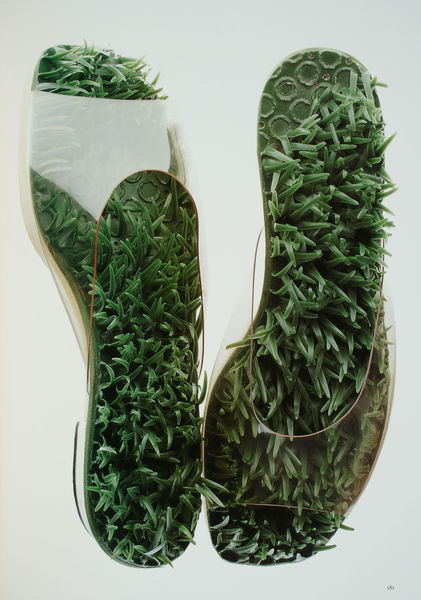
Titel: Sandalen "Barefoot in the Grass", Barfuß im Gras
Künstler: Beth Levine
Standort: Kyoto (Japan)
Institution: Kyoto Costume Institute
Schlagwörter: fuß, weiß, grün, glas, licht, schwarz, gras, rasen, wiese, mode, natur, skulptur, sommer, schuhe, füsse, sandalen, plastik, transparenz, foto, fotografie, schuh, allegorie, kunst, sandale, schlappen, sohle, durchsichtig, grad, absatz, objekt, design, pantoffeln, objekte, künstlich, kunstwerk, kunststoff, plexiglas, objektkunst, einlage, biotop